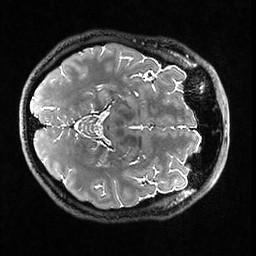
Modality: T2w
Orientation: axial
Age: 44
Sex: male
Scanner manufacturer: ge
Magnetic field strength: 3 T
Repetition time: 3.202 s
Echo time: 0.05934 s